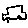
Label: car